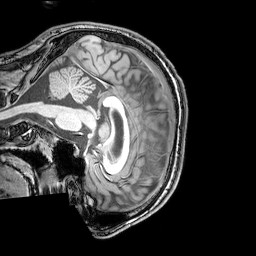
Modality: T1w
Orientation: sagittal
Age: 22
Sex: male
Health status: healthy
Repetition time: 0.081 s
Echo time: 0.037 s